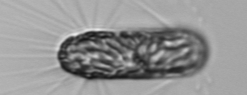
Label: Corethron_hystrix